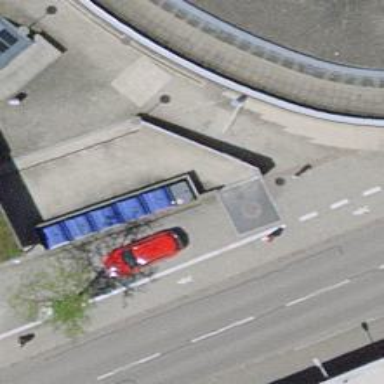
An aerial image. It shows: Parking aisle under tunnel.